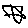
Label: star